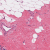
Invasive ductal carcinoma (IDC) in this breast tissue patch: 0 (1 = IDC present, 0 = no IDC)